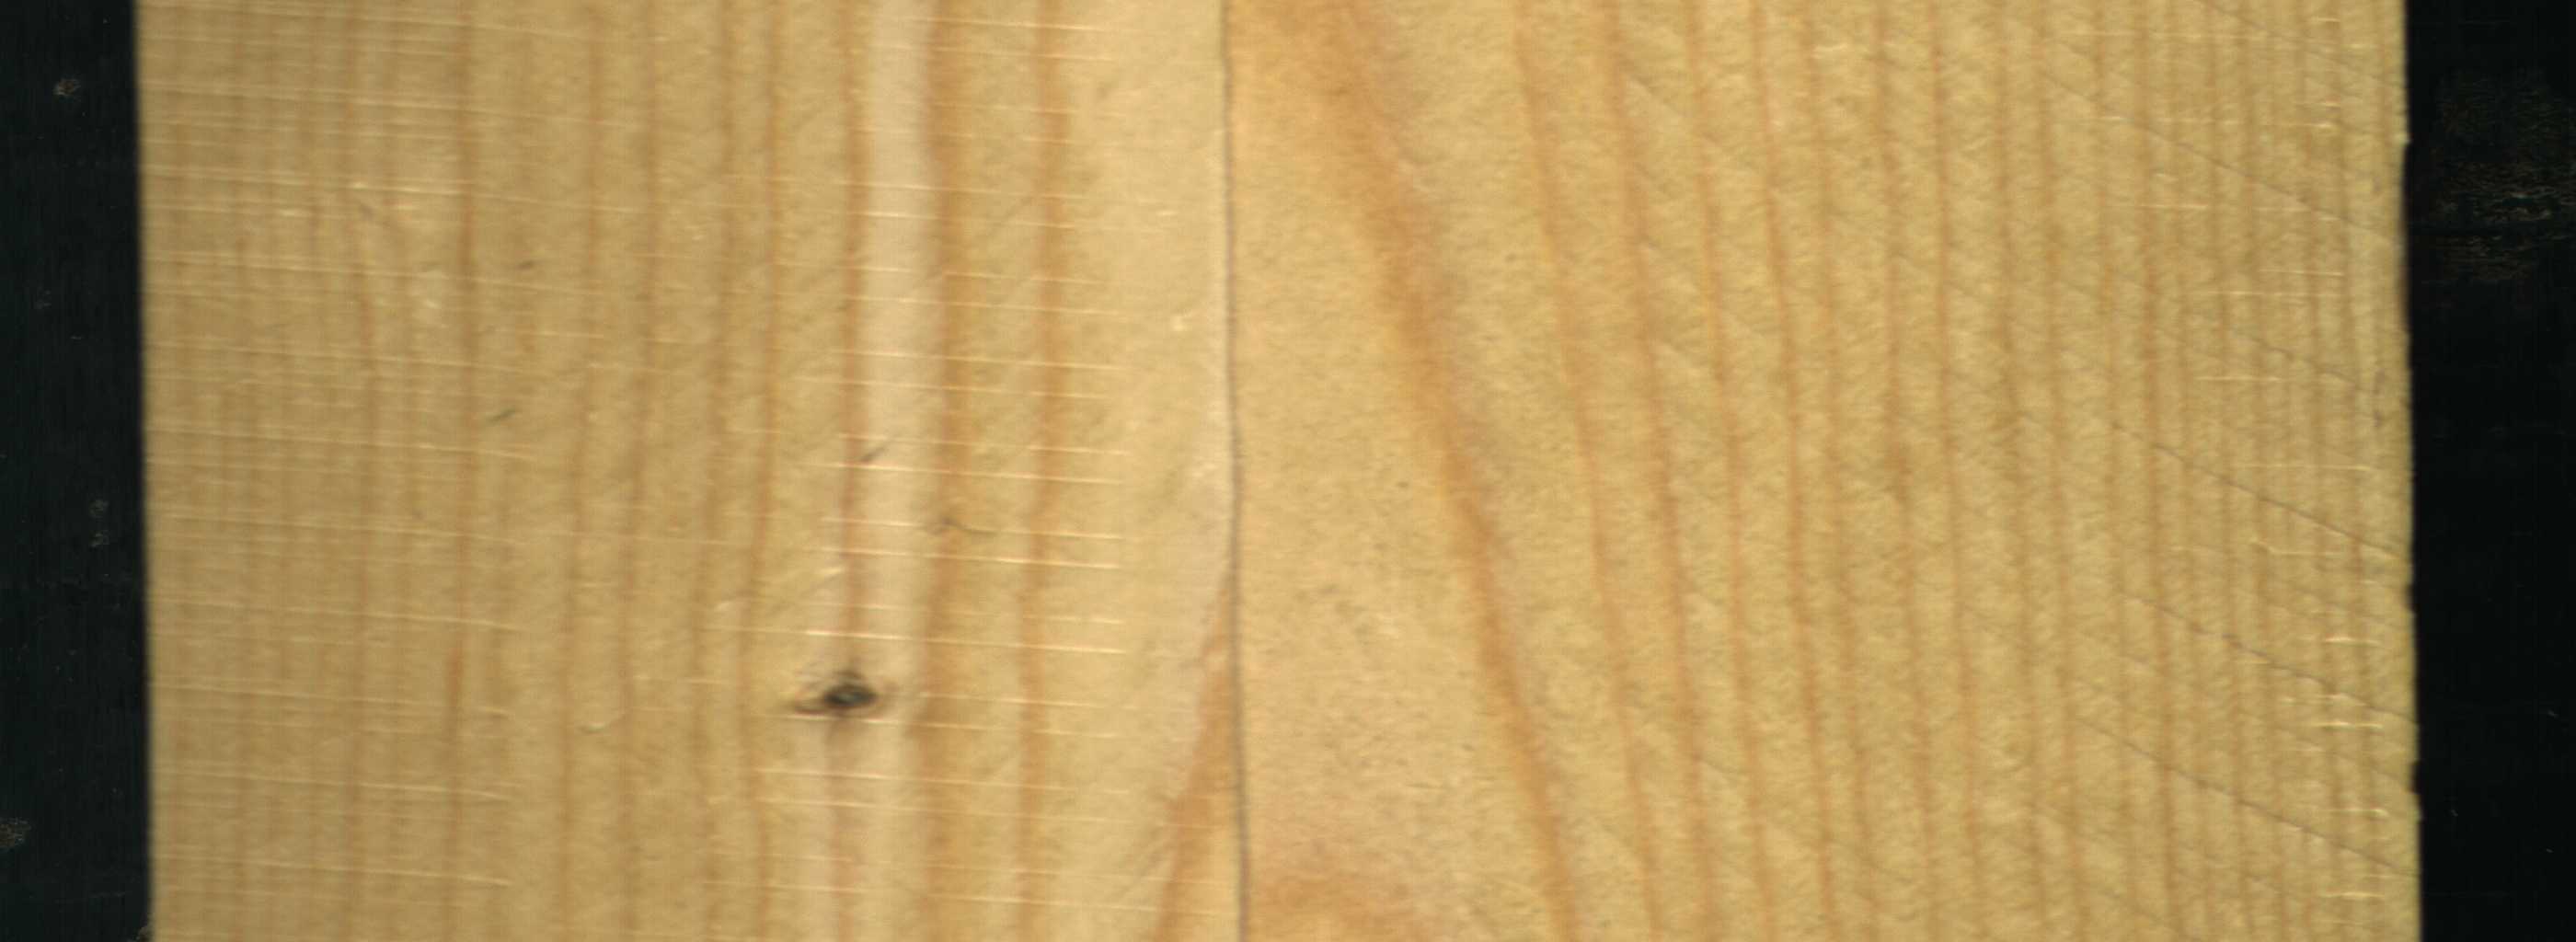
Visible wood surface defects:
Live_Knot